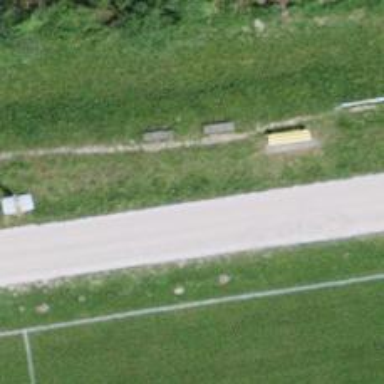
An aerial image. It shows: Bench.